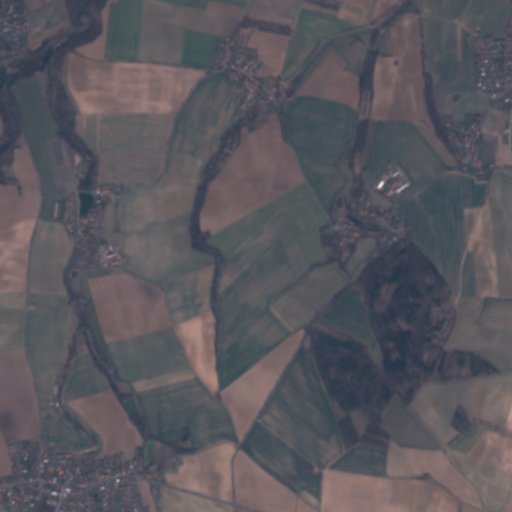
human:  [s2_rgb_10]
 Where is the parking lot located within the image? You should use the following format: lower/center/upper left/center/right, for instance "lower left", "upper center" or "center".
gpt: The parking lot is located in the lower left of the image.
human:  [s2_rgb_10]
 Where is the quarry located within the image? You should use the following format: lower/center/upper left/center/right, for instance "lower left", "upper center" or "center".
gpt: There is no quarry in the image.